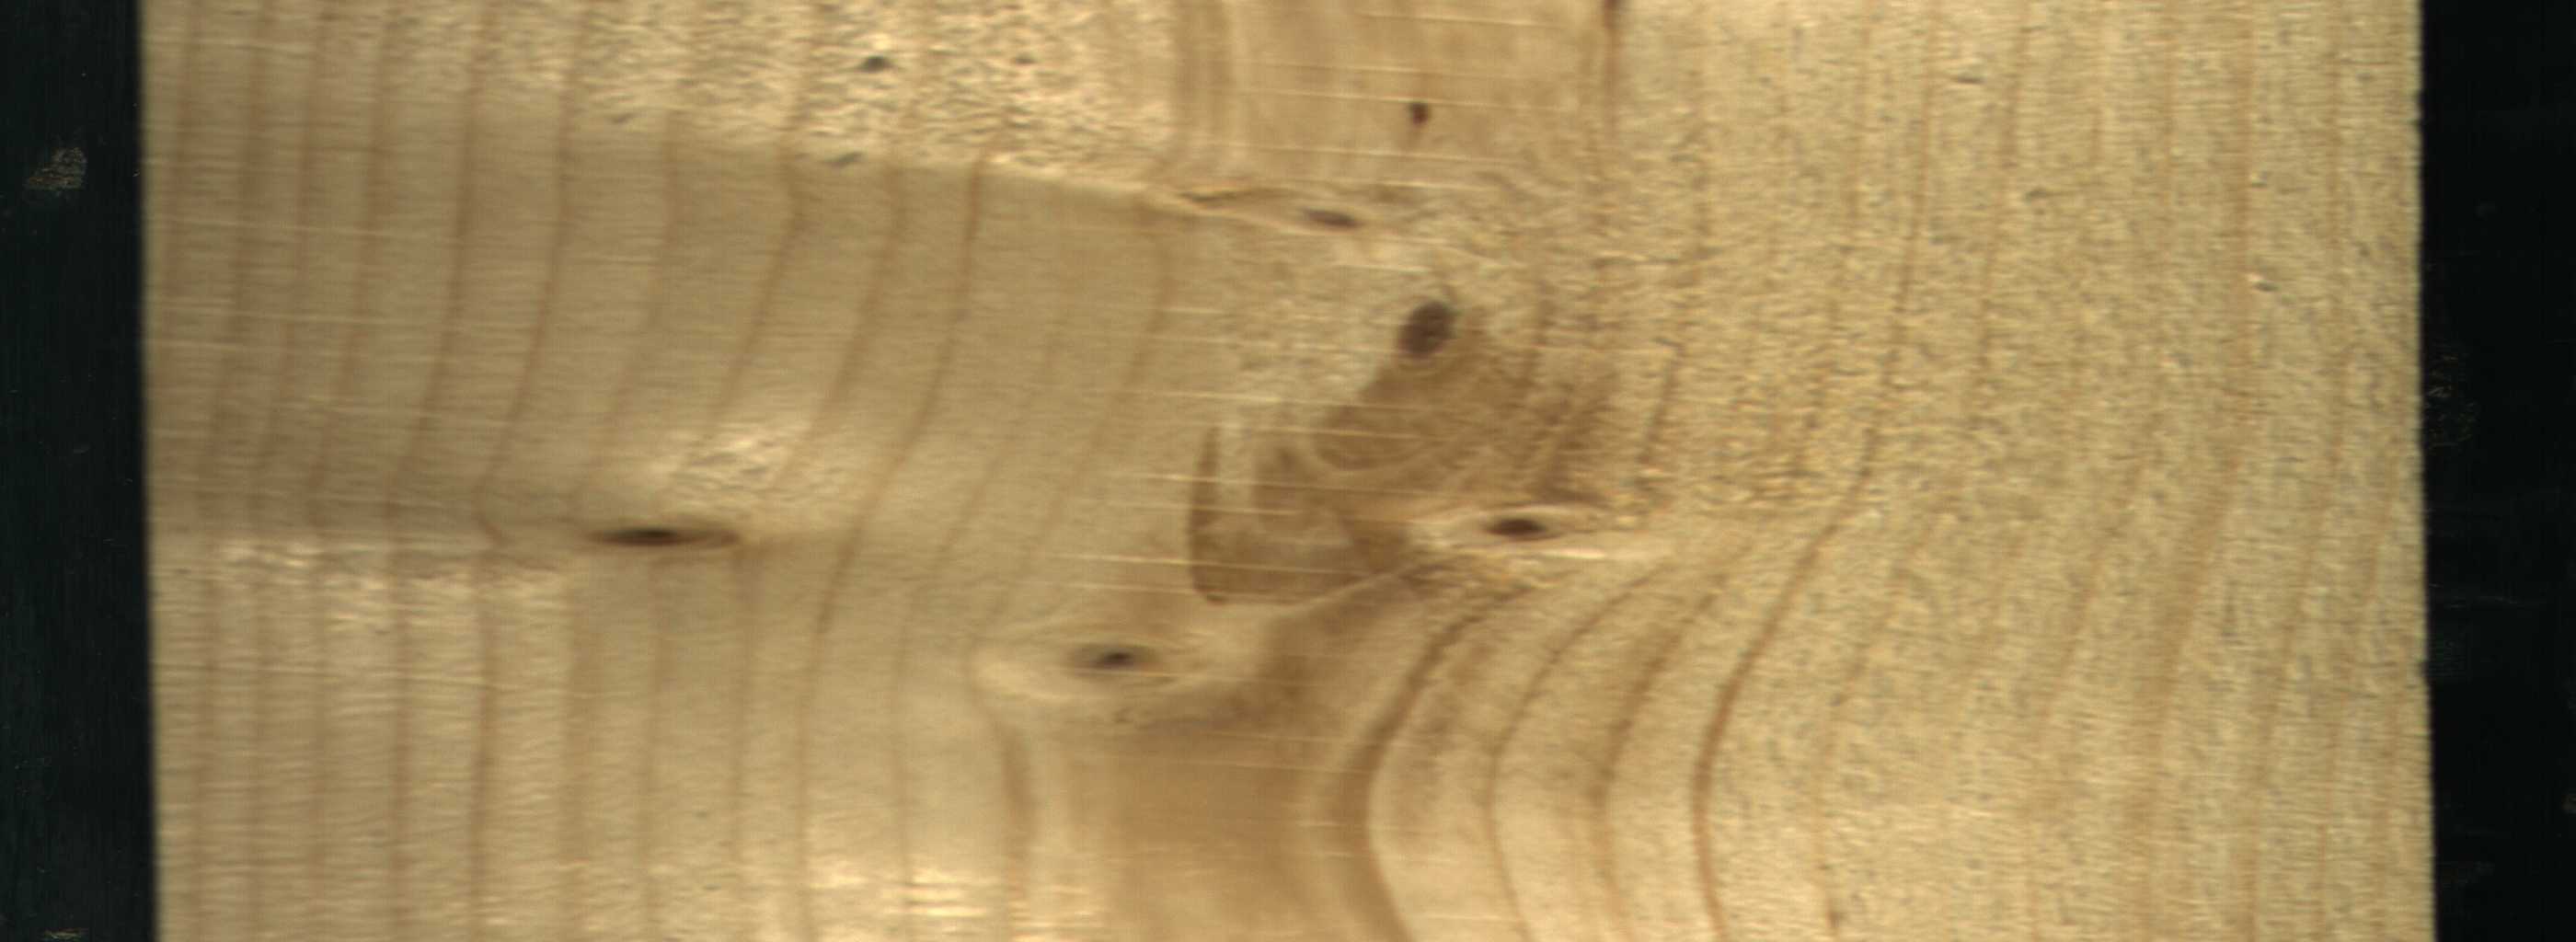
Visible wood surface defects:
Live_Knot
Live_Knot
Live_Knot
Live_Knot